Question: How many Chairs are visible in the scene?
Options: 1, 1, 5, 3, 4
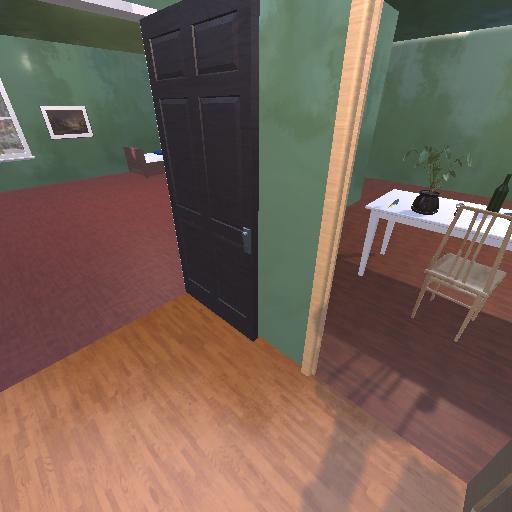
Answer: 1